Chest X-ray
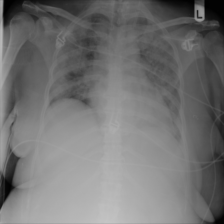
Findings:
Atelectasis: negative
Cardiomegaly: negative
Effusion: negative
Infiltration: positive
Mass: negative
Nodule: negative
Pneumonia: negative
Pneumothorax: negative
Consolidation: negative
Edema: negative
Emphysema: negative
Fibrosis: negative
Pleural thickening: negative
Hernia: negative